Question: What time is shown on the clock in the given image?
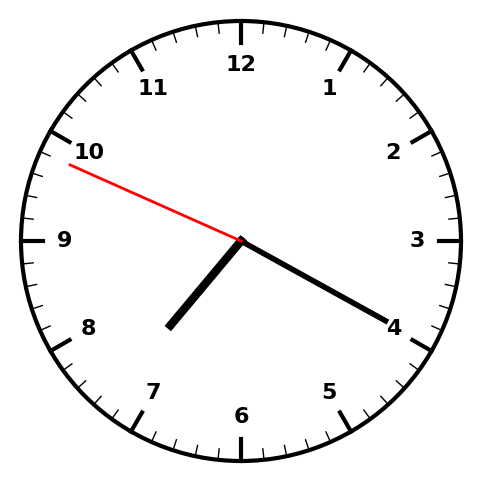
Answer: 07:19:49